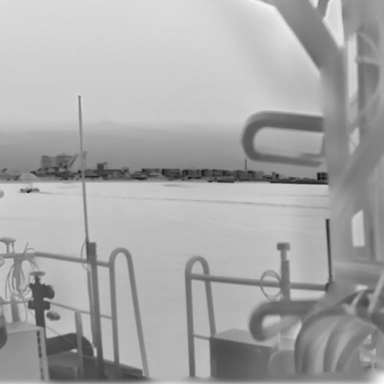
There is a bulk_carrier in the infrared image.